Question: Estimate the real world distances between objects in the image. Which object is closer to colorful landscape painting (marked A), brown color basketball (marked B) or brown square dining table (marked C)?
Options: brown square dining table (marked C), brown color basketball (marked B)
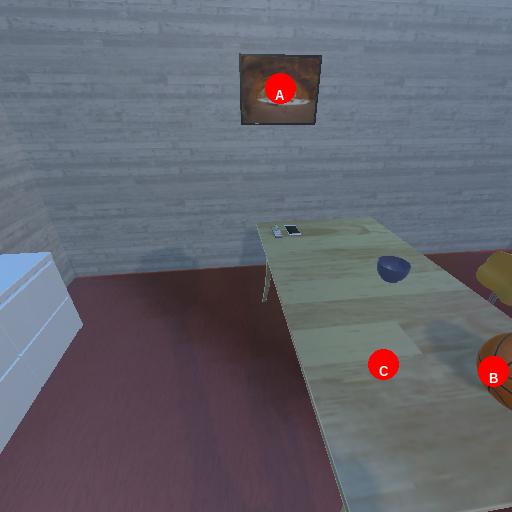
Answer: brown square dining table (marked C)